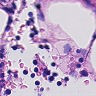
Metastatic tissue present: no